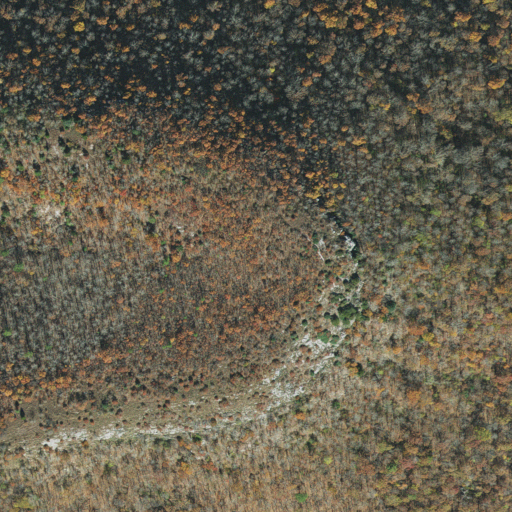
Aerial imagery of mountain in Arkansas named Paul Mountain containing deciduous forest, shrub, mixed forest, and barren land